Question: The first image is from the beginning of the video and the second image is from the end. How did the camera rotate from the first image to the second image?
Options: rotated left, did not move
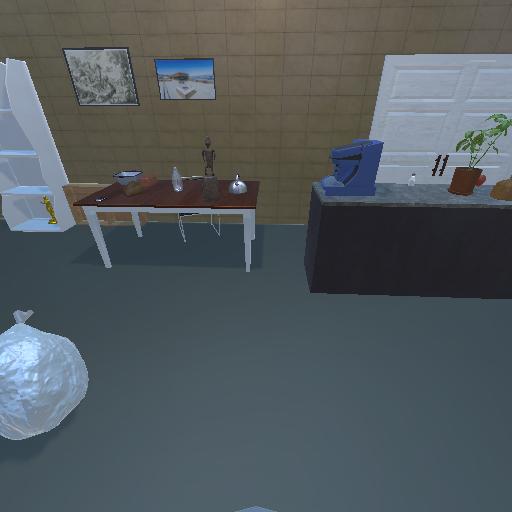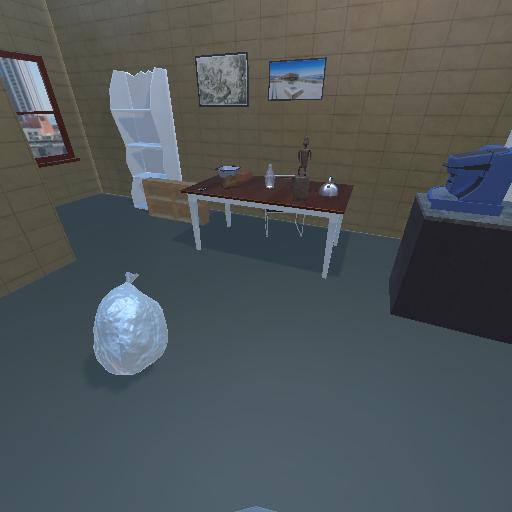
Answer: rotated left